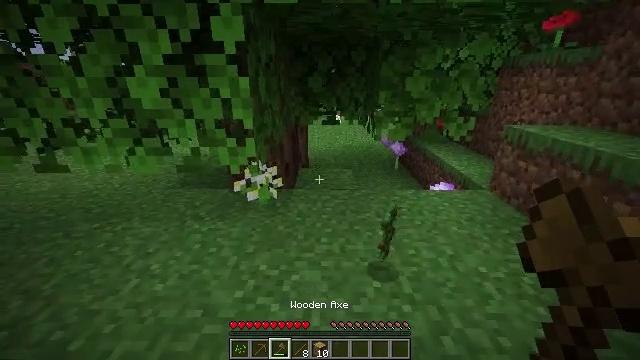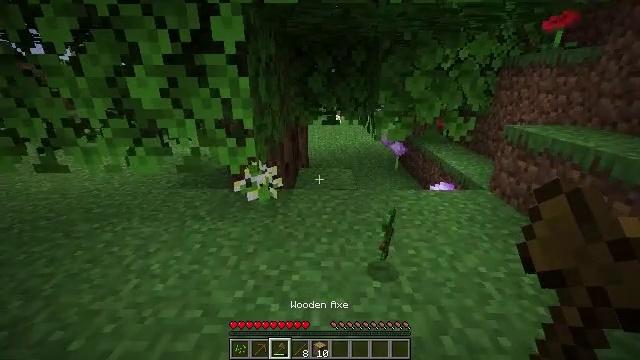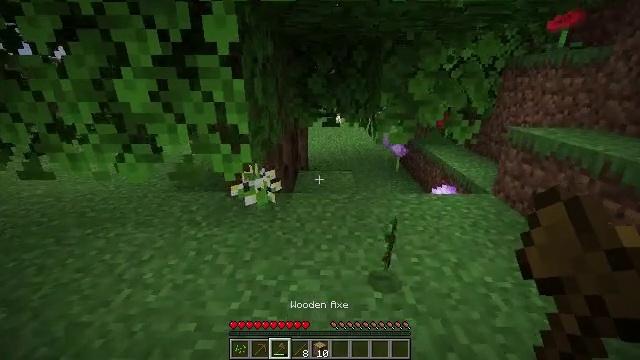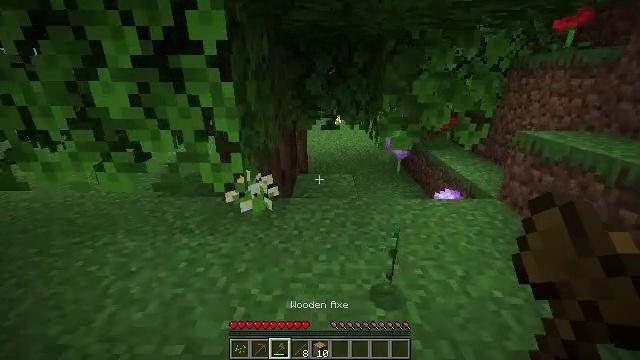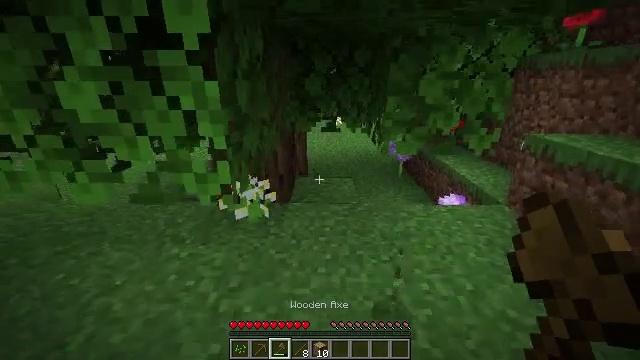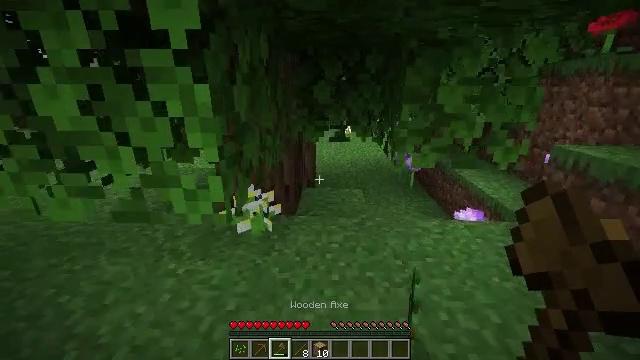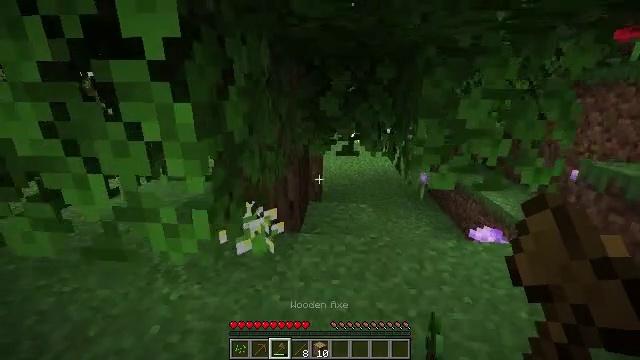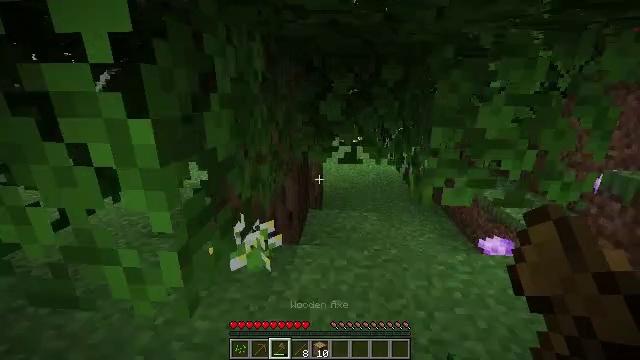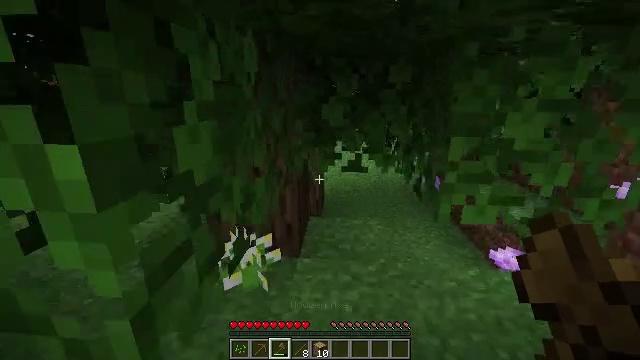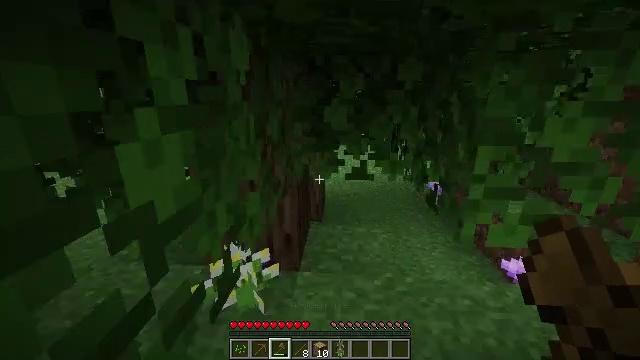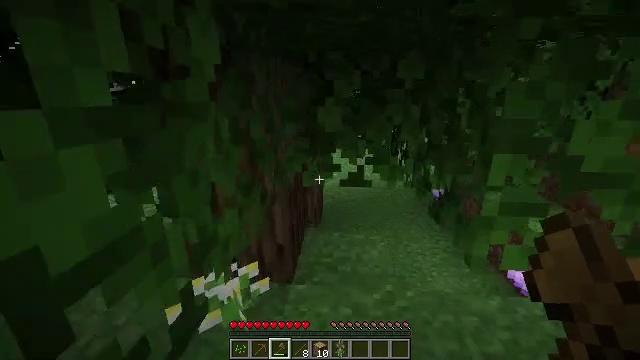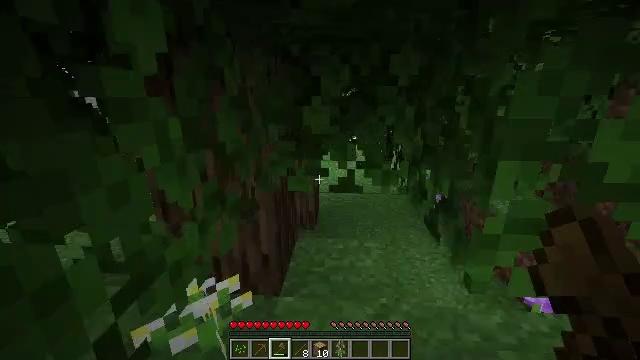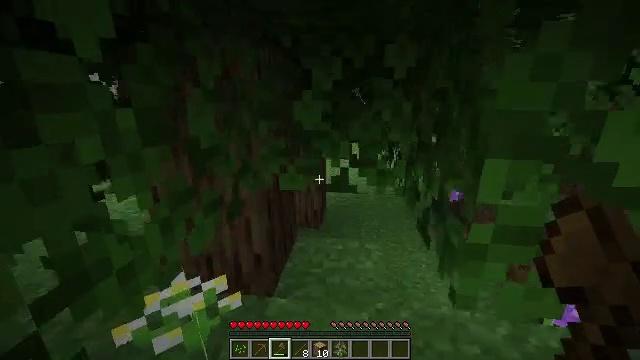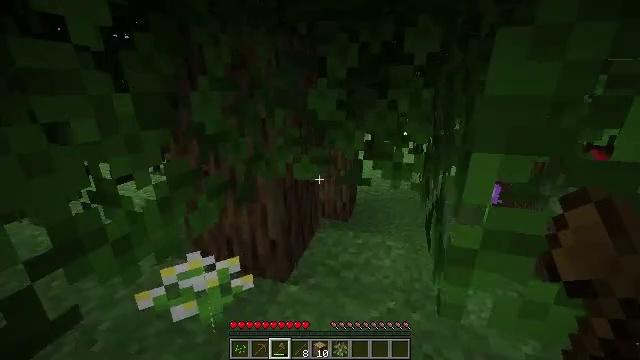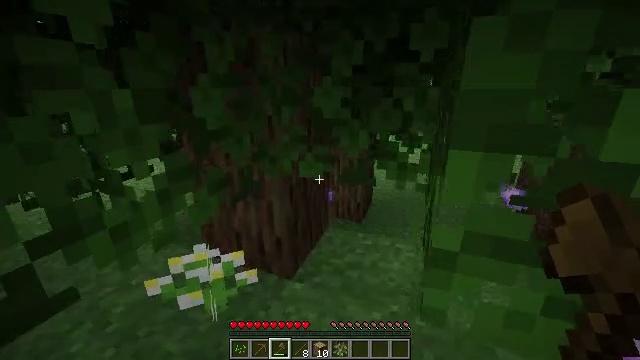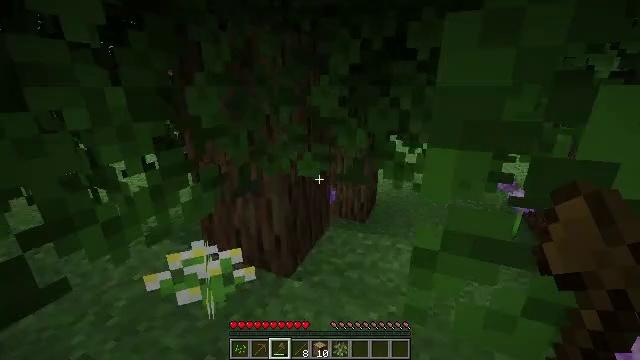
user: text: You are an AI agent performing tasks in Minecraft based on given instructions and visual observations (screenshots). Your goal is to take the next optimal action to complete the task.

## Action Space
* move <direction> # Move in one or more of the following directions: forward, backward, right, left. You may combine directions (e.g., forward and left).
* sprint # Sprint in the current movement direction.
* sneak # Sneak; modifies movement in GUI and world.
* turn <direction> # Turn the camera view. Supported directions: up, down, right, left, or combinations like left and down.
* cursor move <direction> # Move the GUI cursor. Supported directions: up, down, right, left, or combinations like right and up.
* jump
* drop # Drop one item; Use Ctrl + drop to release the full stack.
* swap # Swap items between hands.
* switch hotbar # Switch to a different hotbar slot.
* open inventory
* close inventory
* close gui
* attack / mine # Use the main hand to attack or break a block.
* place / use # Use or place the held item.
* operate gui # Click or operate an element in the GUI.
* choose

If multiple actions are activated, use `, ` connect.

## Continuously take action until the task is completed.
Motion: motion action
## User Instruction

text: Break oak leaves from the trees.
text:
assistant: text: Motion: move forward
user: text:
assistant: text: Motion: move forward
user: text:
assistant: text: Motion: move forward
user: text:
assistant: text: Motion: move forward
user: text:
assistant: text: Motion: move forward, turn left and up
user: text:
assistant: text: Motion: move forward, turn left and up
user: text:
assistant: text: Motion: move forward
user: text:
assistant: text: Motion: move forward
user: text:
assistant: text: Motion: move forward and move right
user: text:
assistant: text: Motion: move forward and move right
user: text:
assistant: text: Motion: move right
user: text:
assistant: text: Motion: move right, turn left
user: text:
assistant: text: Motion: turn left and down
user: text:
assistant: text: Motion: turn left
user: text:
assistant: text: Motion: turn left
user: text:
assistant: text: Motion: no_op
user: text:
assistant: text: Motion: no_op
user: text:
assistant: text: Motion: no_op
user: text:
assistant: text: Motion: turn left and down
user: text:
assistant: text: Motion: turn left
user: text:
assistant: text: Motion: attack / mine
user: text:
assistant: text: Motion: attack / mine
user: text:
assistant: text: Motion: attack / mine
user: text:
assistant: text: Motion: attack / mine
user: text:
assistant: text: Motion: attack / mine
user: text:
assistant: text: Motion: attack / mine
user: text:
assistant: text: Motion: attack / mine
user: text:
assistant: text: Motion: attack / mine
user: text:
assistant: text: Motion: attack / mine
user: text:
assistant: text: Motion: attack / mine